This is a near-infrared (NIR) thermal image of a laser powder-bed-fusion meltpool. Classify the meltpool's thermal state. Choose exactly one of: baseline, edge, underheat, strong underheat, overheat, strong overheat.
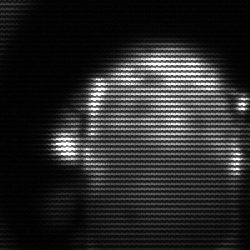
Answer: baseline